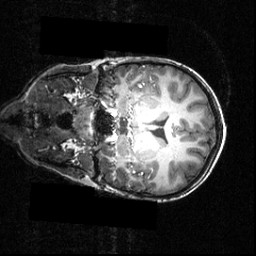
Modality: T1w
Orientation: coronal
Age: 12
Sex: female
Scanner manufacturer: siemens
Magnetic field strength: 3.951 T
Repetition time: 1.5 s
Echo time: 0.00335 s